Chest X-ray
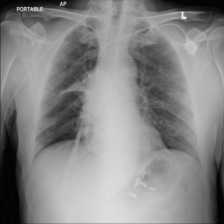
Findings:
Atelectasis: negative
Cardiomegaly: negative
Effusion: negative
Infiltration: negative
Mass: negative
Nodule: negative
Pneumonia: negative
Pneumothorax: negative
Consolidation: negative
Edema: negative
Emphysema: negative
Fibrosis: negative
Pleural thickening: negative
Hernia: negative